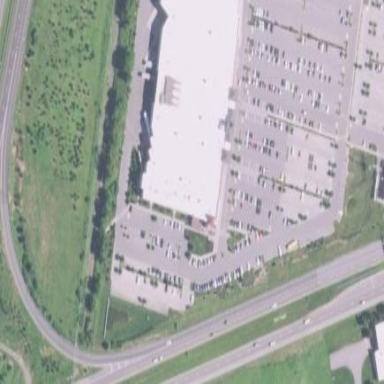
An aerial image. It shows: Building that houses supermarket.